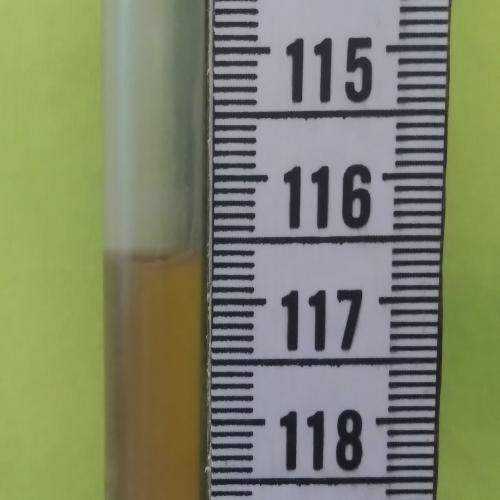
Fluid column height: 116.6 cm